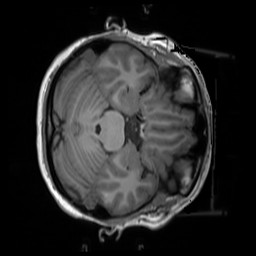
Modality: T1w
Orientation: axial
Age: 22
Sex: female
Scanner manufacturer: siemens
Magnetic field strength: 3 T
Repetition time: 1.55 s
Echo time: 0.00234 s